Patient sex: M
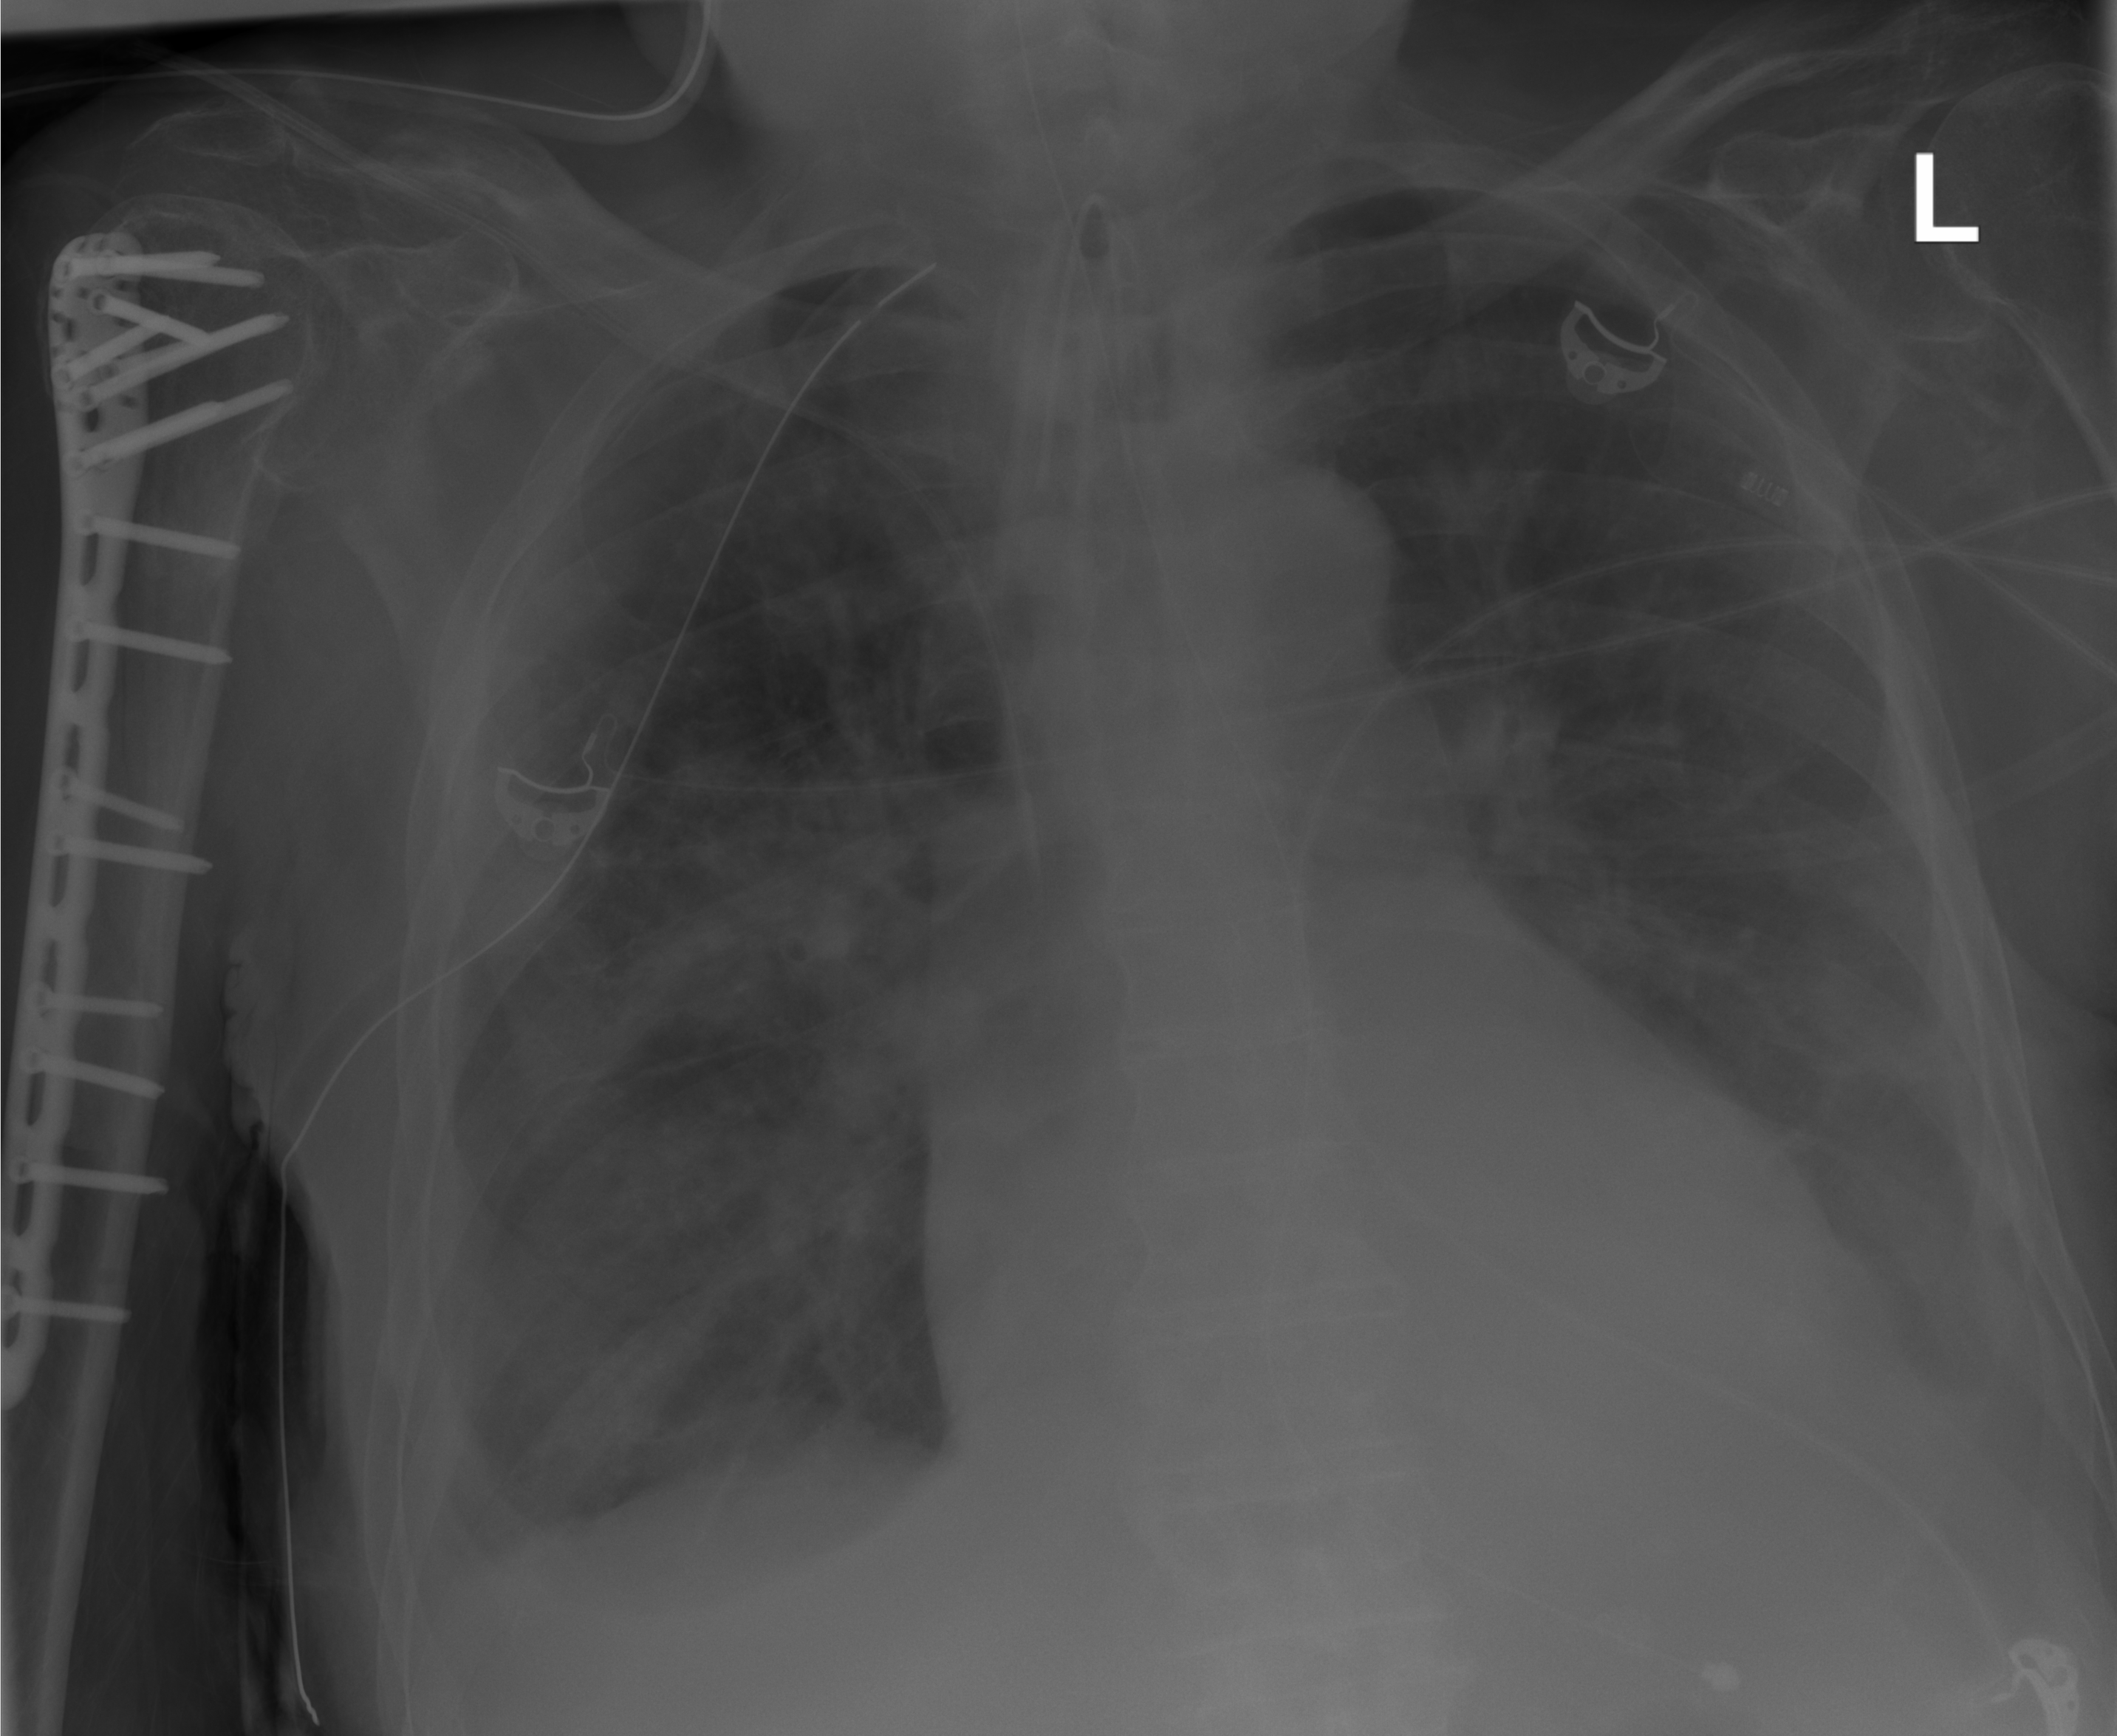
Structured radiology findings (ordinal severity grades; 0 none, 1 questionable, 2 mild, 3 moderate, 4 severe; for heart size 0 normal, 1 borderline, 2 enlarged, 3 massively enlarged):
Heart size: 1
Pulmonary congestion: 0
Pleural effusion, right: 2
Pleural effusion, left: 2
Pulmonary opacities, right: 2
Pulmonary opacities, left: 0
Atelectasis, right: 2
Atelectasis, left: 2